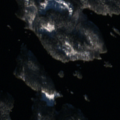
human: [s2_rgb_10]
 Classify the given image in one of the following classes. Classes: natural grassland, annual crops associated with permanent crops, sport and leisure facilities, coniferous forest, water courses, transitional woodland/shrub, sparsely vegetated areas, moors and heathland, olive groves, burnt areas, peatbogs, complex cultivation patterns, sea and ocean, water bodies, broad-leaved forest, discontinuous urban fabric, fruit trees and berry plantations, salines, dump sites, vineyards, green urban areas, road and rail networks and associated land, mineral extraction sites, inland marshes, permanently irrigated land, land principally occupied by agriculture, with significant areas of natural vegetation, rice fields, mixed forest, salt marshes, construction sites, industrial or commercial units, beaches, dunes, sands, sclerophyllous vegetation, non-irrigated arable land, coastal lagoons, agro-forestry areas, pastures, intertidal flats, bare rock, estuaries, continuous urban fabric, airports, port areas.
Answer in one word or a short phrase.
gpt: coniferous forest, water bodies